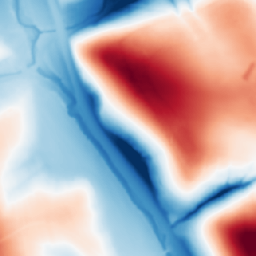
Category: multiscale
Decomposition family: dog
Decomposition parameters: sigma_low: 1
sigma_high: 50
Upsampling method: area
Upsampling parameters: scale: 8
Upsampling scale: 8